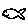
Label: fish